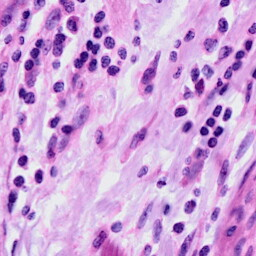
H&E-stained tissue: Cervix